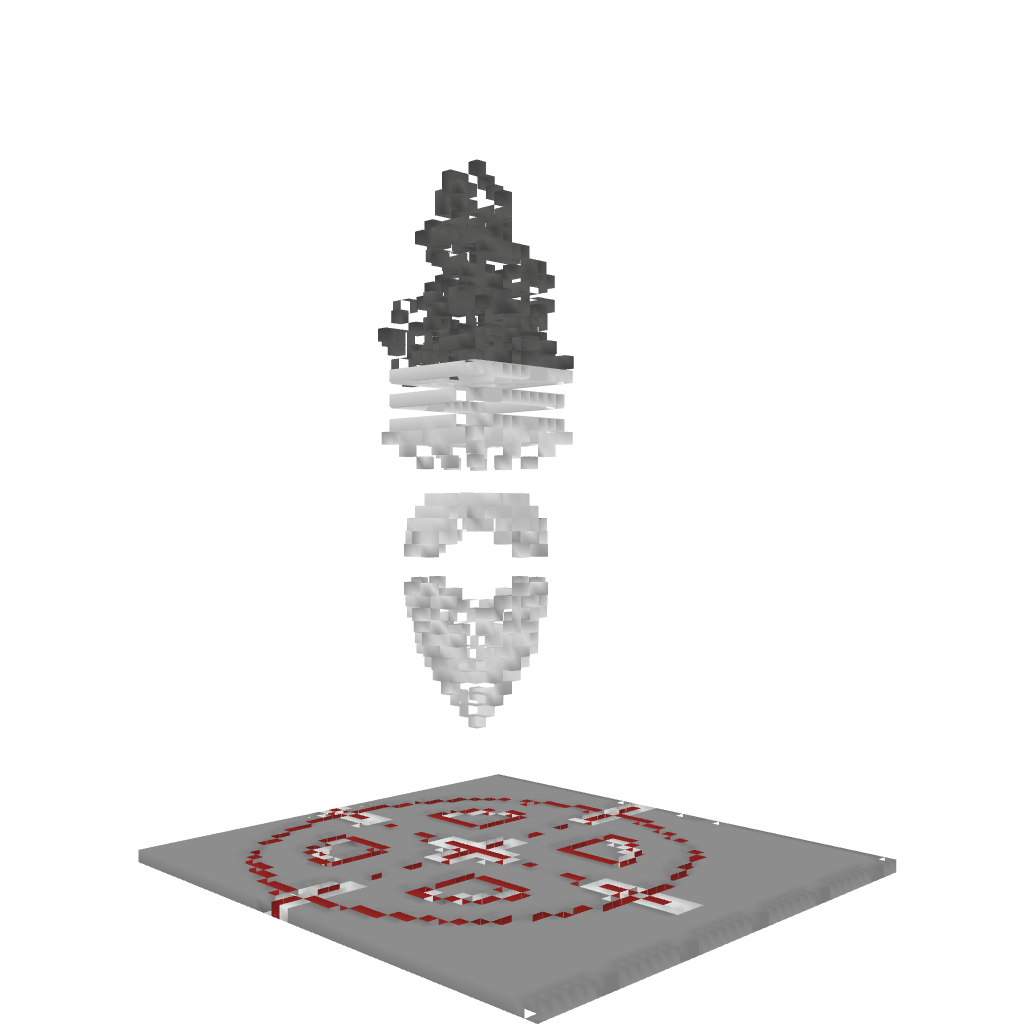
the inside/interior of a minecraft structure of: Bomb and Target